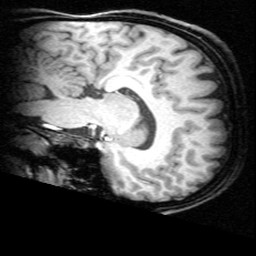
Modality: T1w
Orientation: sagittal
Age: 23
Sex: female